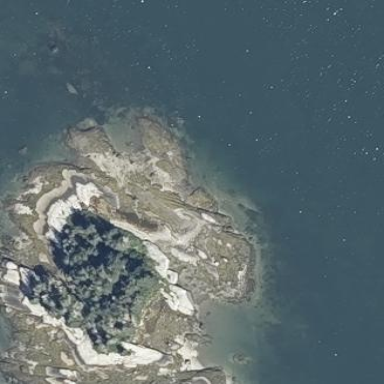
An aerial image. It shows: Picturesque coastline scene.